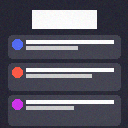
Screen state: on